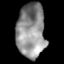
Tissue: lung
Cell type: Others
Senescence score: 0.1665
Nuclear area (px): 1509
Mean DAPI intensity: 144.172